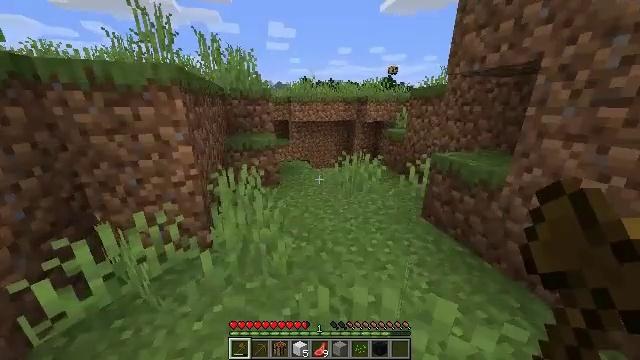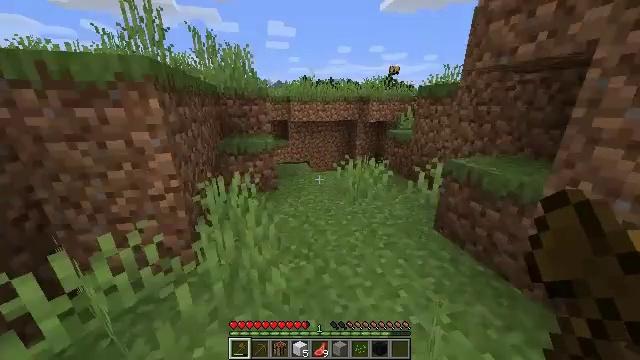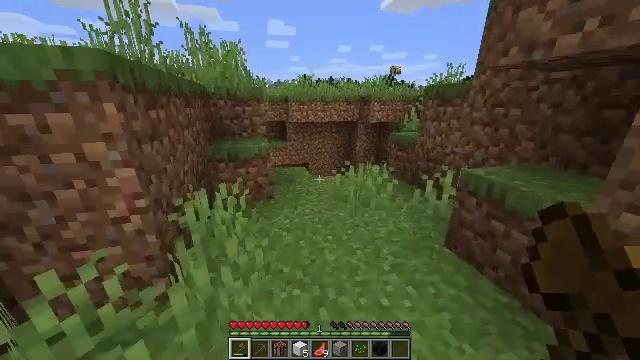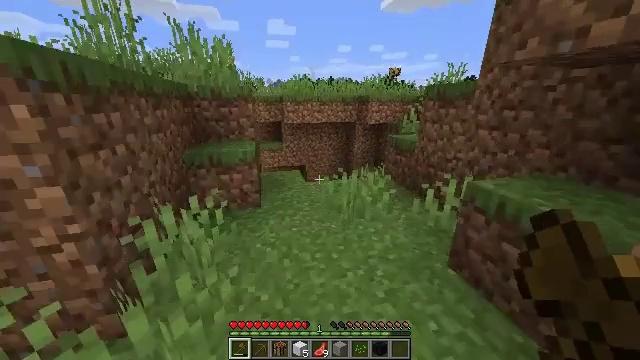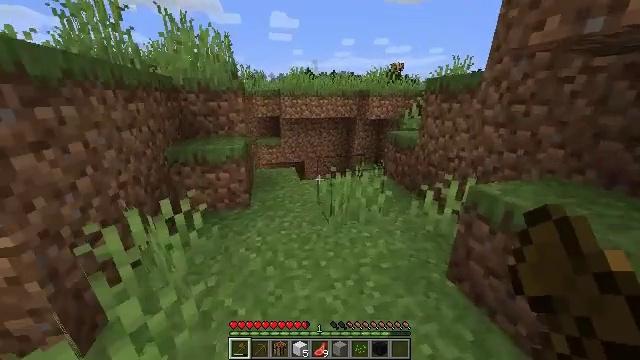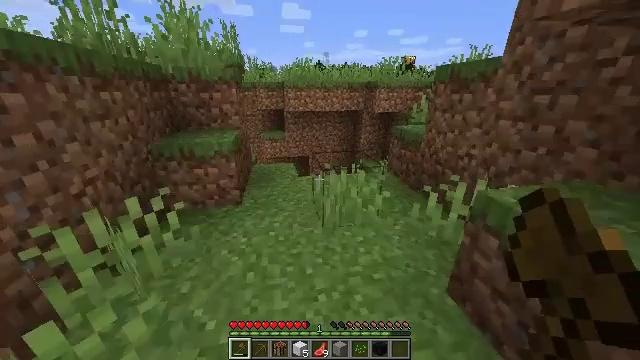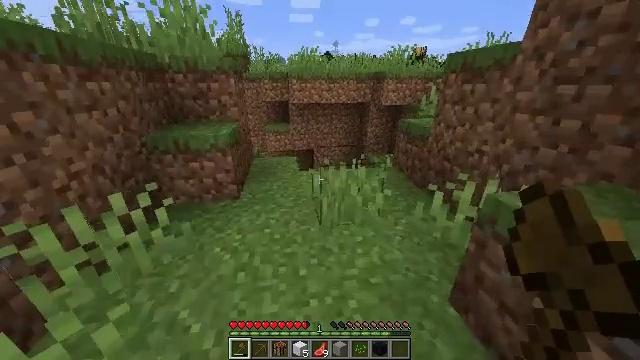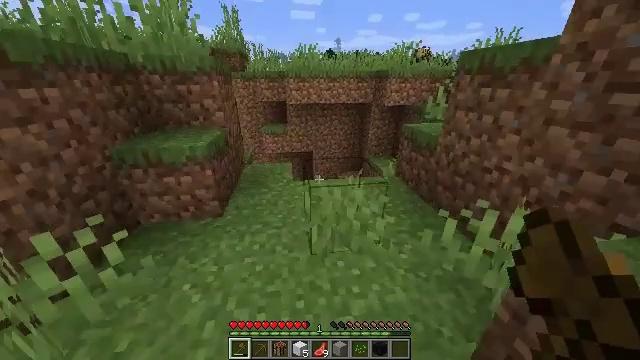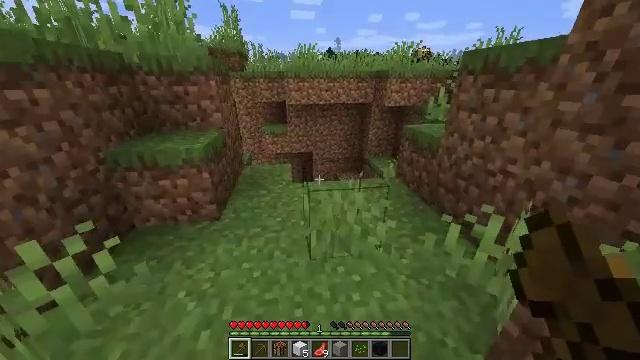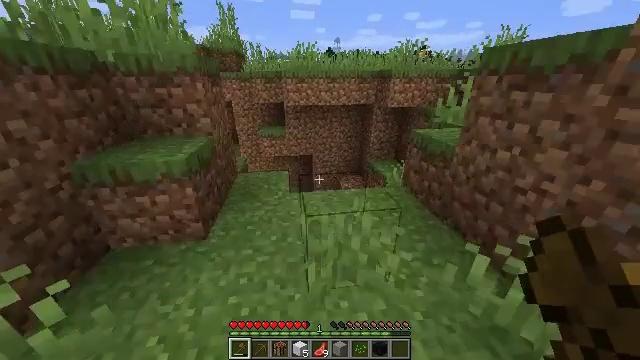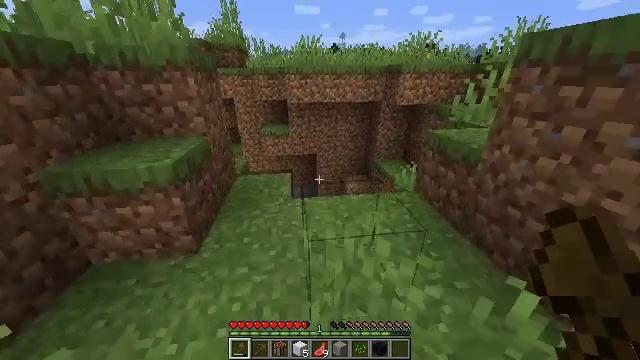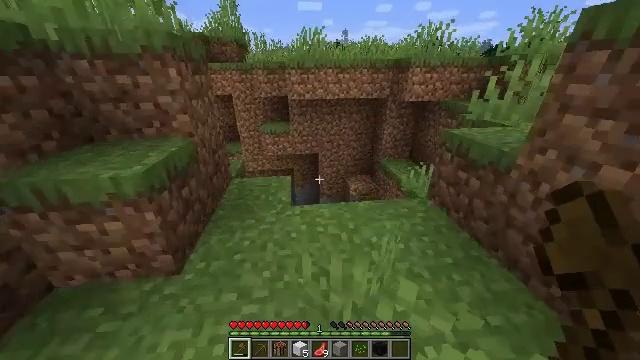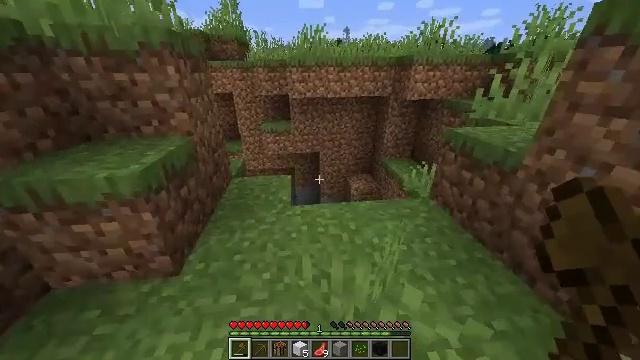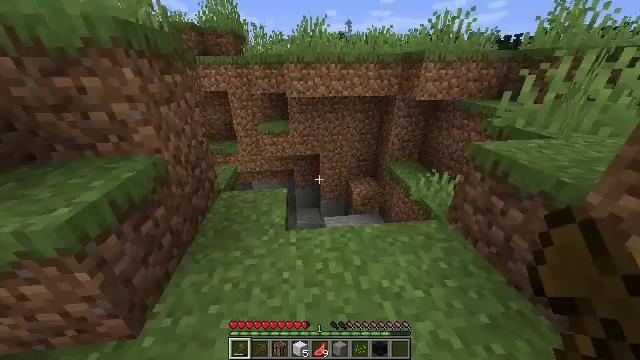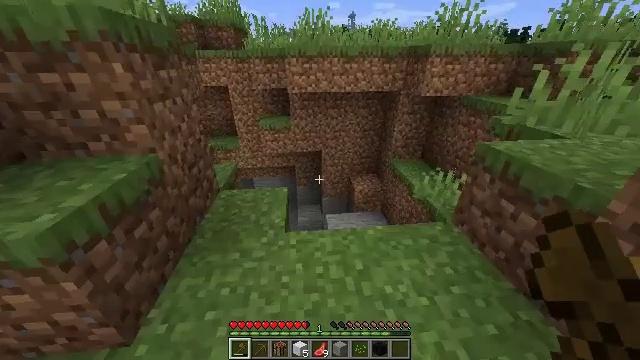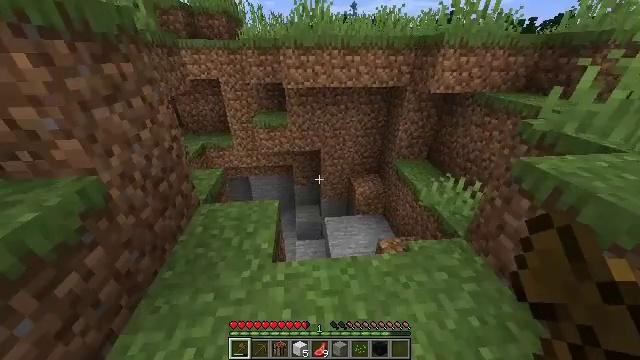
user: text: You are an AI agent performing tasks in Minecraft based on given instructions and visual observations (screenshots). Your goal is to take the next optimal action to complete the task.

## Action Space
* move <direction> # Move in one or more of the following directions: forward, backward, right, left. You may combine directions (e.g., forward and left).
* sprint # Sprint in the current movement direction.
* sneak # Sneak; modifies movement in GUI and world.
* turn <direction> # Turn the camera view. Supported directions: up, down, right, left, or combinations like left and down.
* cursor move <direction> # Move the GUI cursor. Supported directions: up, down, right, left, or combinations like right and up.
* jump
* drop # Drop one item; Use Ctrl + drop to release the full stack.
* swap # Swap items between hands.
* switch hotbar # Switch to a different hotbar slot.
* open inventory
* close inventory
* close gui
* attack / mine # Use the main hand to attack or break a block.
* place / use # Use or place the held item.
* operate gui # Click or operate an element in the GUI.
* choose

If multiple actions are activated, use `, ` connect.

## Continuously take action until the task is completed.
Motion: motion action
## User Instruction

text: Cut down the sugar cane stalks.
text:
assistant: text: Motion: move forward
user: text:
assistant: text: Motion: move forward and move right
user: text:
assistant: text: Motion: move forward and move right
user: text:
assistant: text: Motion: move forward and move right, turn down
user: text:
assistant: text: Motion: move forward and move right, turn left and down
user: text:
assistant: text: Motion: move forward, turn left and down
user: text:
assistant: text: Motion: move forward
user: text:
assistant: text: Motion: move forward
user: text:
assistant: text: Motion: move forward
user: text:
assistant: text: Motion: move forward, turn left
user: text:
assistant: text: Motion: move forward
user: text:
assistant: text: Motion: move forward
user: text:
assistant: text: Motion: move forward
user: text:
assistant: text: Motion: move forward, turn down
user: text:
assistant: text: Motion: move forward, turn down
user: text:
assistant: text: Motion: move forward, turn down
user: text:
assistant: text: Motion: move forward, turn down
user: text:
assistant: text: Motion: move forward, turn down
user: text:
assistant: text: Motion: move forward and move right, sneak, turn left and down
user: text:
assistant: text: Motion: move forward and move right, sneak, turn left and down
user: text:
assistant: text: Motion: move forward and move right, sneak, turn left and down
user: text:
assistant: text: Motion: move forward and move right, sneak, turn left and down
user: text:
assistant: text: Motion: move forward and move right, sneak, turn left and down
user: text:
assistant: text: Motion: move forward and move right, sneak, turn left and down
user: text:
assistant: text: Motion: move forward and move right, sneak, turn left
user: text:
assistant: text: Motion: move forward and move right, sneak, turn left
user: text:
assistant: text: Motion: move forward and move right, sneak
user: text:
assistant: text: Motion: move forward and move right, sneak
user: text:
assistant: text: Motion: move forward and move right, sneak
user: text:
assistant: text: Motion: move forward and move right, sneak